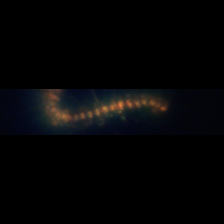
Taxon: Chaetoceros
Group: Diatoms